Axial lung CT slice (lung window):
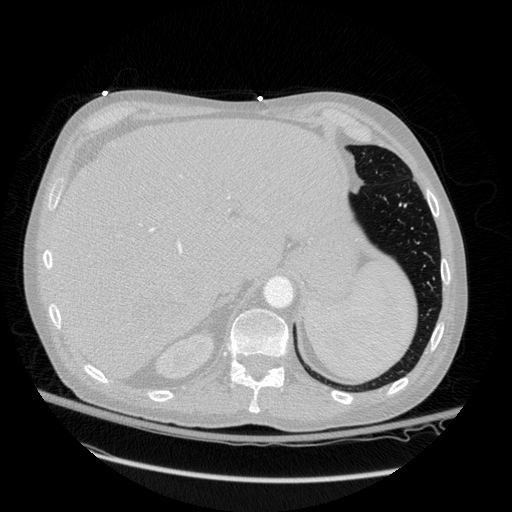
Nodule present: no